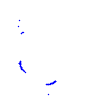
Particle: proton